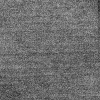
Atmospheric dust classification: dusty